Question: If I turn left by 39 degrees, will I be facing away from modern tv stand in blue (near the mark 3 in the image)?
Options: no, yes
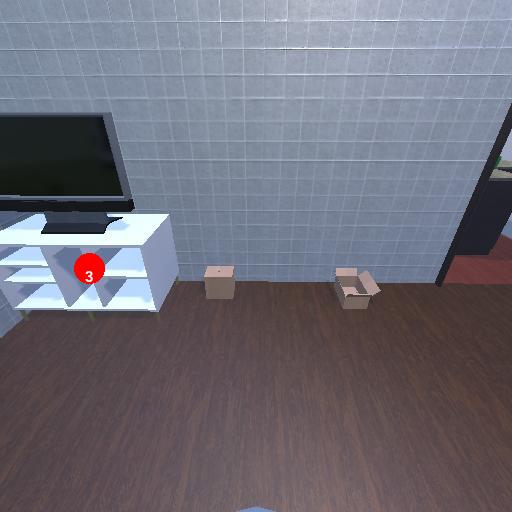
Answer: no